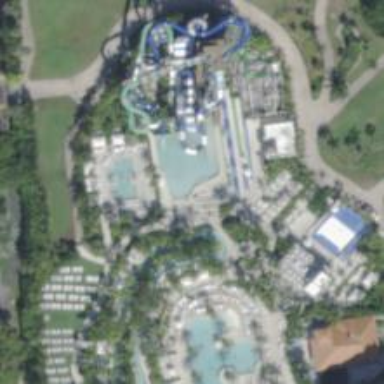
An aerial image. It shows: Water slide attraction.